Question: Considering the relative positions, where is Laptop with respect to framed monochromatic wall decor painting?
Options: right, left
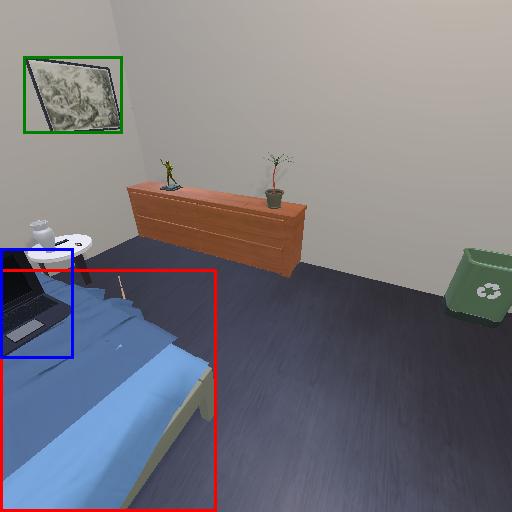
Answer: right